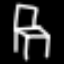
Label: chair